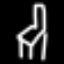
Label: chair